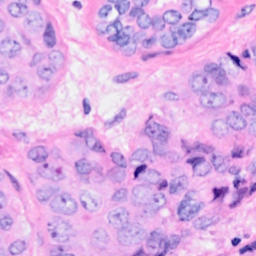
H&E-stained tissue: Breast